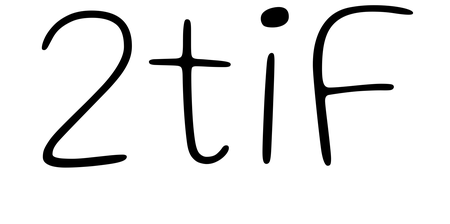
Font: Gluten_Thin